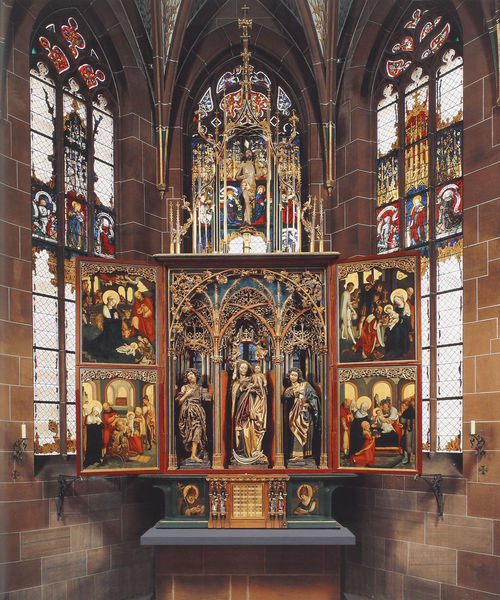
Titel: Lautenbach, Hochaltar der Wallfahrts- und Pfarrkirche St. Mariä Krönung
Künstler: Meister des Lautenbacher Hochaltares
Standort: Lautenbach, St. Maria Krönung (EU - D - BW)
Schlagwörter: baum, flügel, gemälde, bunt, fenster, glas, holz, tisch, malerei, ornament, stein, kirche, gold, kind, gotik, skulptur, rundbogen, foto, fotografie, religion, mosaik, altar, hochaltar, schnitzerei, nimbus, buntglas, christus, jesus, apsis, chor, heilige, maria, madonna, geschnitzt, tryptichon, kriche, kirchenfenster, retabel, triptychon, nimus, klappaltar, hor, heilgenscheine